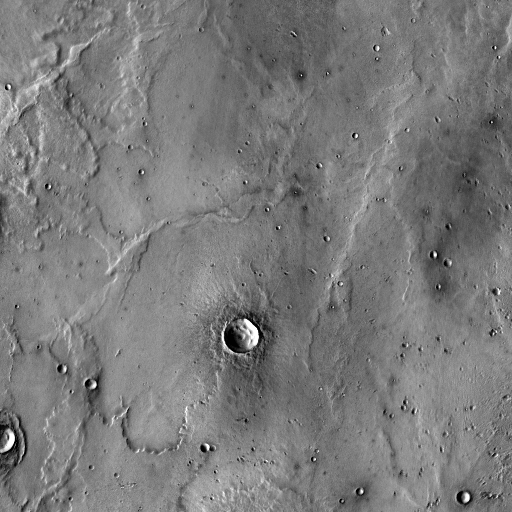
Crater classes present: Background, Other, Layered, Secondary